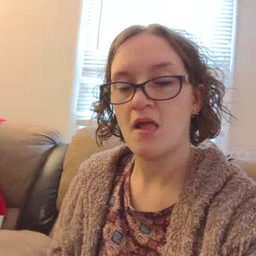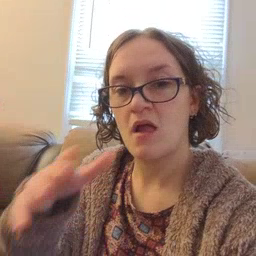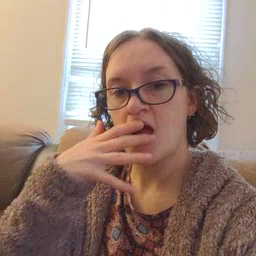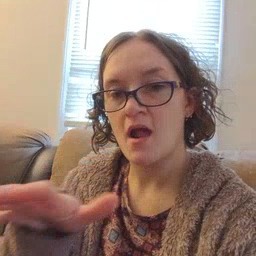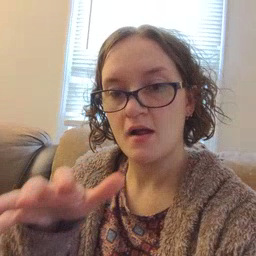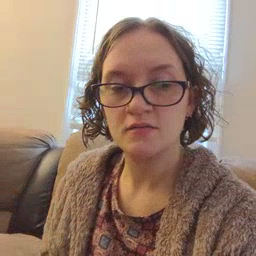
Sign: hot